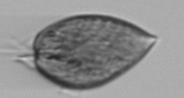
Label: Prorocentrum_micans